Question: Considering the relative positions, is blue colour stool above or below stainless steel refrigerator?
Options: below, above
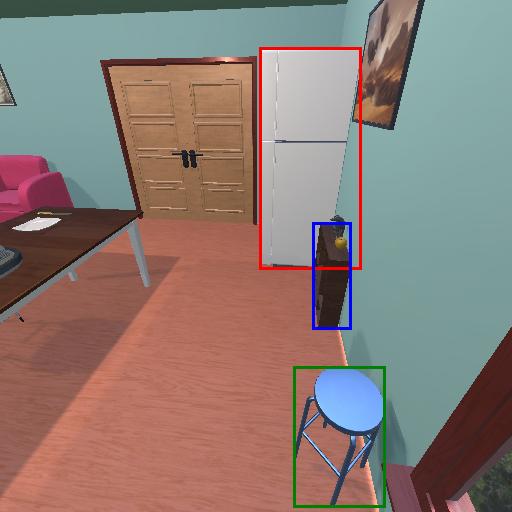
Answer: below